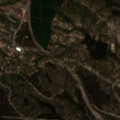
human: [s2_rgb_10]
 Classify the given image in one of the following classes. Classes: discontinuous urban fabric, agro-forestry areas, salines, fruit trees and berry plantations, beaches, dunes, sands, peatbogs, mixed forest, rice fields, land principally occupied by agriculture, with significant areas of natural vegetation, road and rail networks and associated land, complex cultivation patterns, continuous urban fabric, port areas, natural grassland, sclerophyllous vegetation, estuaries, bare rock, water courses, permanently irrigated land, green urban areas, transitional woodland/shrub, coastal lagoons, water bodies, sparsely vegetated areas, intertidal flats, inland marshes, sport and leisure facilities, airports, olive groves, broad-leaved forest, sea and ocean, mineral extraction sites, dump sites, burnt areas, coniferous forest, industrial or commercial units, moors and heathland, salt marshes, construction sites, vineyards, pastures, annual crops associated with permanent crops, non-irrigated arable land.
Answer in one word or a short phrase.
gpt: non-irrigated arable land, complex cultivation patterns, agro-forestry areas, broad-leaved forest, transitional woodland/shrub